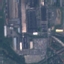
Land use / land cover: Industrial